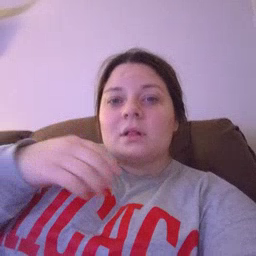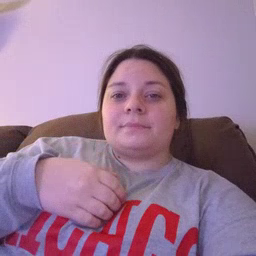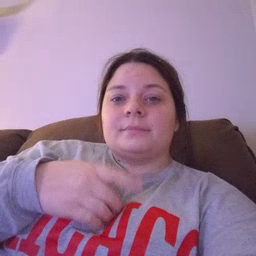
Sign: pencil